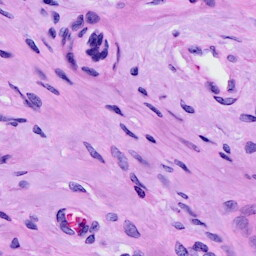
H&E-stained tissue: Cervix